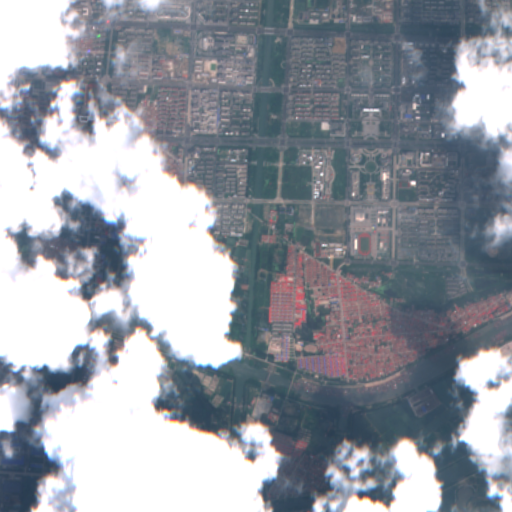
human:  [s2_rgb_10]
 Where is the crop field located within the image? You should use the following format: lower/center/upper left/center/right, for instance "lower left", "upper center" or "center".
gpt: The crop field is located in the lower left of the image.
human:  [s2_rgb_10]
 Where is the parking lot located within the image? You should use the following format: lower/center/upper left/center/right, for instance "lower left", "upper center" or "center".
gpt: The parking lot is located in the upper right of the image.
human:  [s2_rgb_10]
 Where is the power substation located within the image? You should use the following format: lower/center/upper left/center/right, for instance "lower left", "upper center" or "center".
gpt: The power substation is located in the upper center of the image.
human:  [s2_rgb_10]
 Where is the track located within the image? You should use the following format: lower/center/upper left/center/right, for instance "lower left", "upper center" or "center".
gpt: The track is located in the upper right of the image.
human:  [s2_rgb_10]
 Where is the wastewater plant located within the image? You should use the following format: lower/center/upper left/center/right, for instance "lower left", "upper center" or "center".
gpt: The wastewater plant is located in the upper right of the image.
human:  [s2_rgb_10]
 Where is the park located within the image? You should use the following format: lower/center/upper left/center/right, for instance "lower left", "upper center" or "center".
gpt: There is no park in the image.